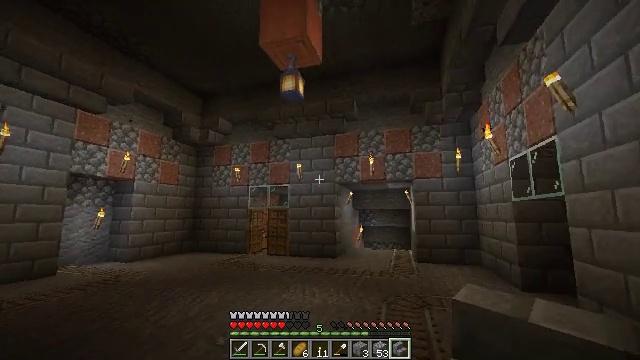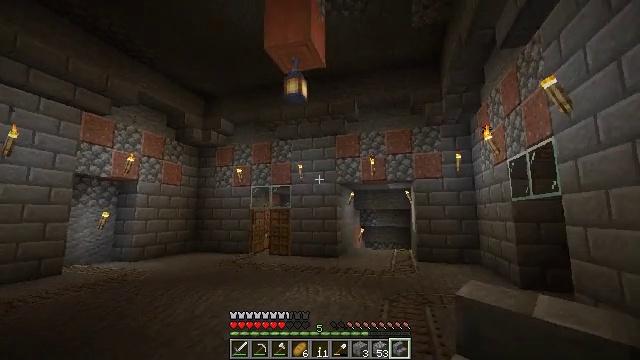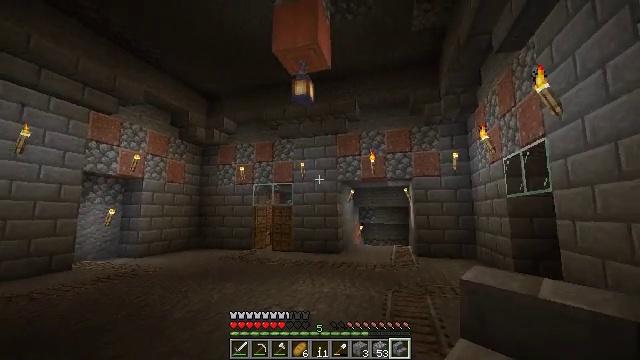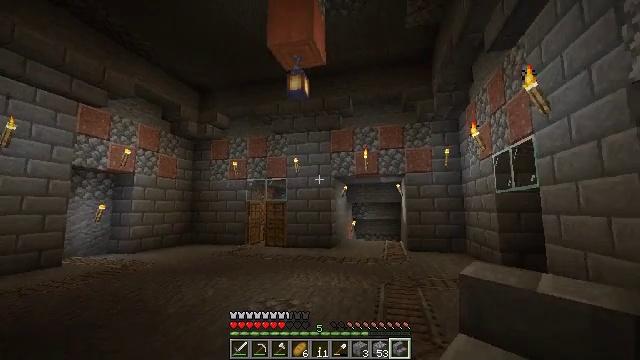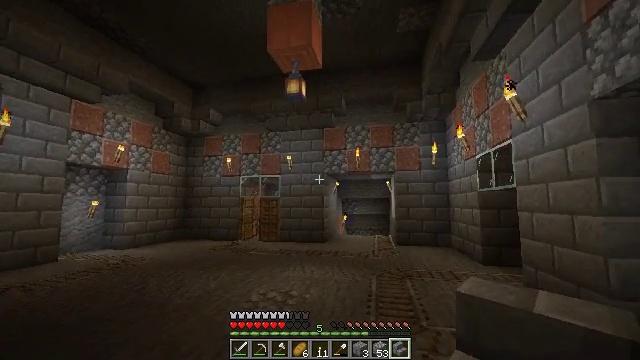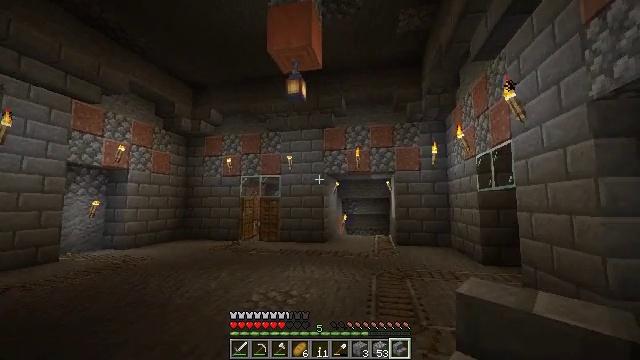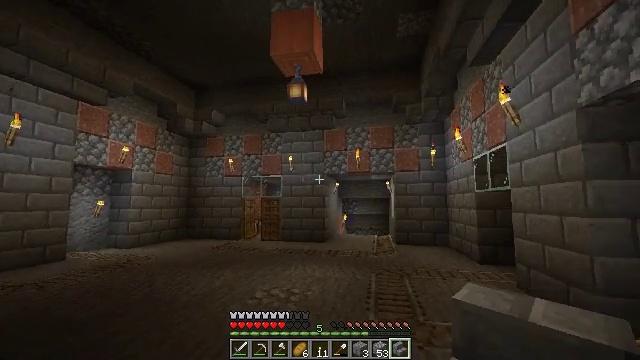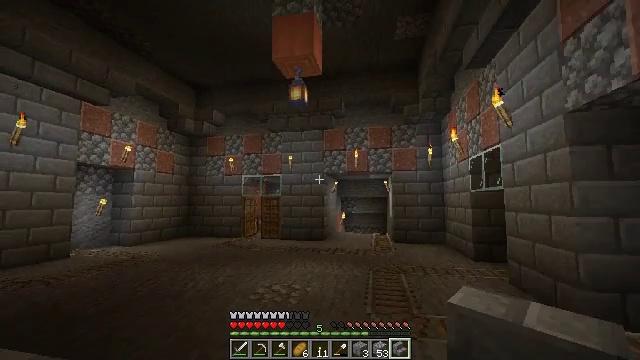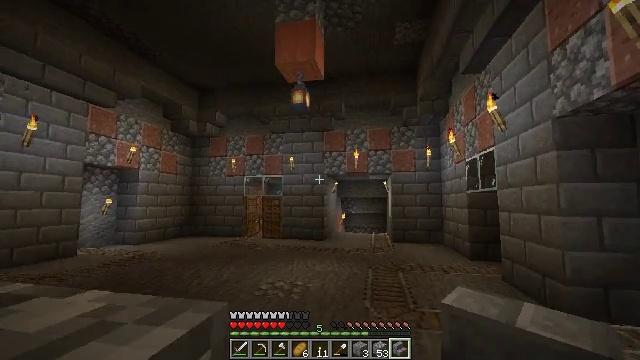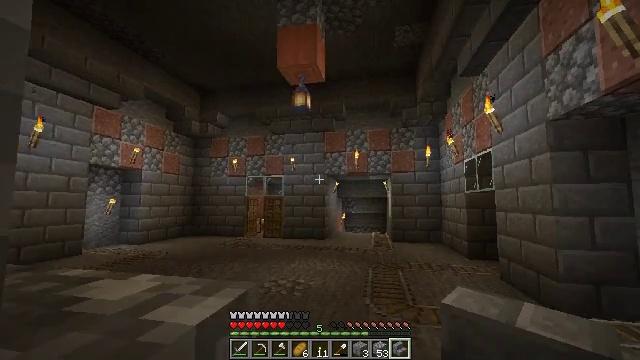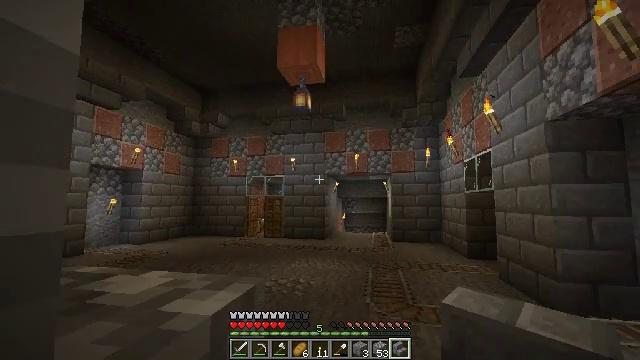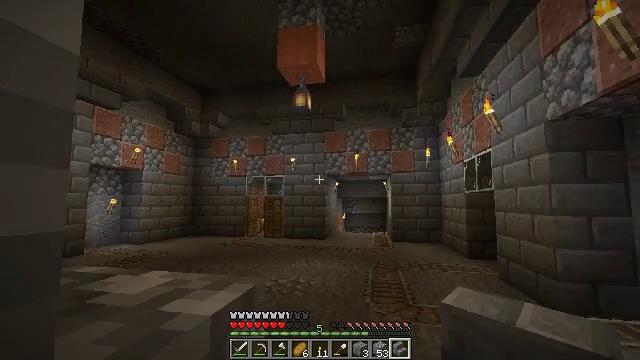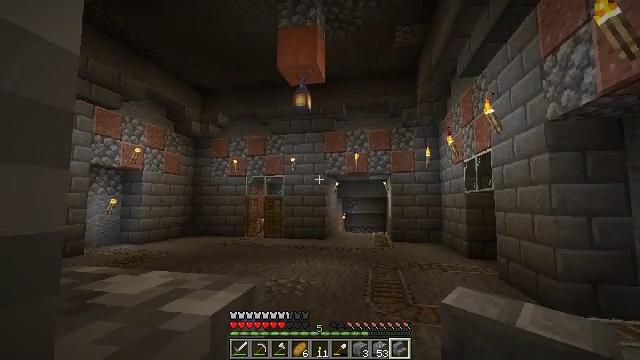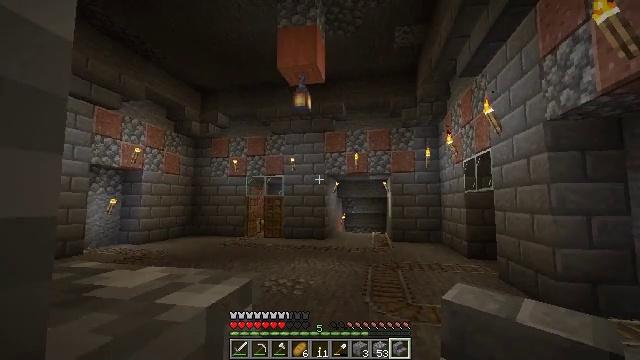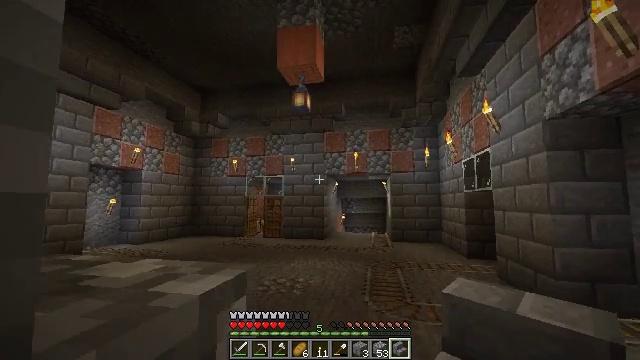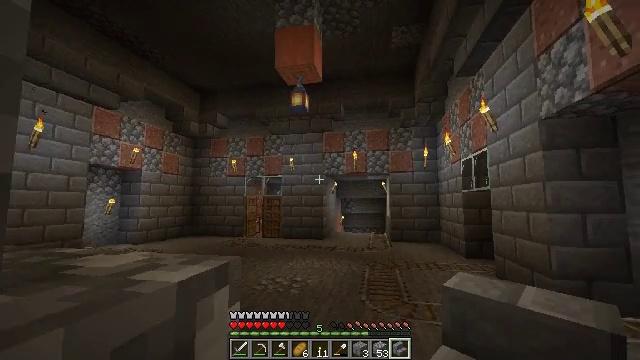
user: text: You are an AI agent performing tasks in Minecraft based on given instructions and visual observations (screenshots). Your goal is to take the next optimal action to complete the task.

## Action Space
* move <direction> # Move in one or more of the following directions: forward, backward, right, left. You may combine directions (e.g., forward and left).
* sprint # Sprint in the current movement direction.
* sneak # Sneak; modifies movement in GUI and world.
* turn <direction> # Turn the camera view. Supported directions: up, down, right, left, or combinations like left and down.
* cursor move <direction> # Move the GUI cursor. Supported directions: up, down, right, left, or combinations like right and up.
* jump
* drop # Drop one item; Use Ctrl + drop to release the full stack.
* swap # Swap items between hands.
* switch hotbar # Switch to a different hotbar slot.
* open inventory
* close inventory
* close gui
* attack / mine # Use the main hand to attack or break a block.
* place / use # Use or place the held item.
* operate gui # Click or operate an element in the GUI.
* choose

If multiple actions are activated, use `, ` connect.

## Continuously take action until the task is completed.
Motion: motion action
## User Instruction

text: Chop up the stripped acacia log.
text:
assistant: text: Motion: move back and move left
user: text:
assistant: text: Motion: move back and move left
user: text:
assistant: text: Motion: move back and move left, turn right
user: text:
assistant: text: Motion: move back and move left, turn right
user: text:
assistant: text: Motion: move back and move left
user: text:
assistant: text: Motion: move back and move left
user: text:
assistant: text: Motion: move back and move left
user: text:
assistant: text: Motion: move back and move left
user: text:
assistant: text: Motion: move back and move left
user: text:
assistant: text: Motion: move back and move left
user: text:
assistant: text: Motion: move back and move left
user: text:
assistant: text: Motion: move back and move left
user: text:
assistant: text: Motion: move back
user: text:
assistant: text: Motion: move back
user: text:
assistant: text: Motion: move back
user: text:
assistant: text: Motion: move back
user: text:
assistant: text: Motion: move back
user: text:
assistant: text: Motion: move back
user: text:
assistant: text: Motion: move back
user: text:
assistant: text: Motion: no_op
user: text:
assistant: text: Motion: move forward
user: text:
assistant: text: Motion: move forward
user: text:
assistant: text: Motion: move forward
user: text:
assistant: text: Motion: move forward
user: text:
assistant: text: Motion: move forward
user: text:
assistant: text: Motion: move forward
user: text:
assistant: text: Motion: move forward
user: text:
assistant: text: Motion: move forward
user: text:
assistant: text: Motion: move forward
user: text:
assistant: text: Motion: move forward